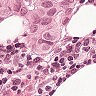
Metastatic tissue present: yes